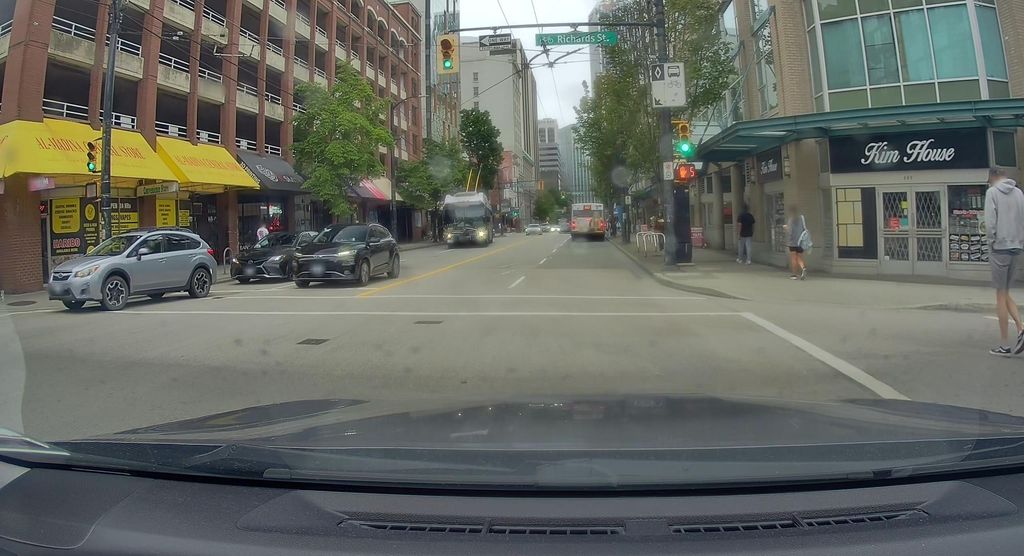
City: vancouver